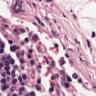
Metastatic tissue present: no